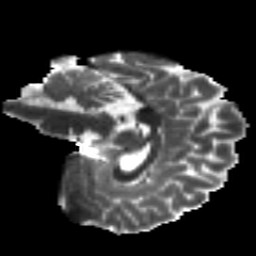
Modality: T2w
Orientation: sagittal
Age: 18
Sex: male
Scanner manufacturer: siemens
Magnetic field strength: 3 T
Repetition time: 8.8 s
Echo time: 0.085 s